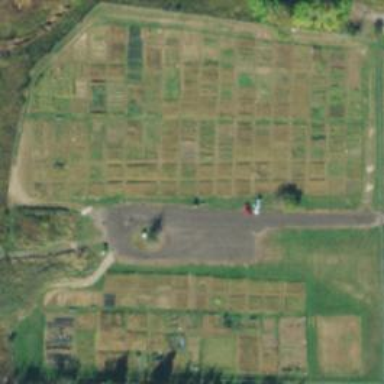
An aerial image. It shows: Community garden filled with leisure land.